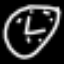
Label: clock